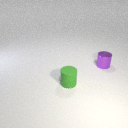
small purple metal cylinder to the right of small green rubber cylinder